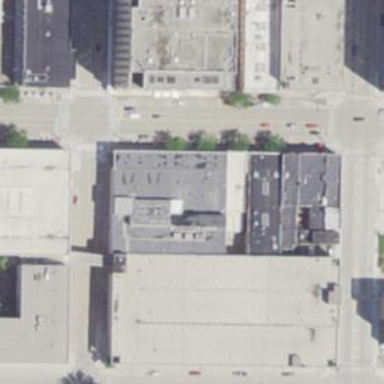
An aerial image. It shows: Bank building.